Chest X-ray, PA view. Patient: 55 years old, sex M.
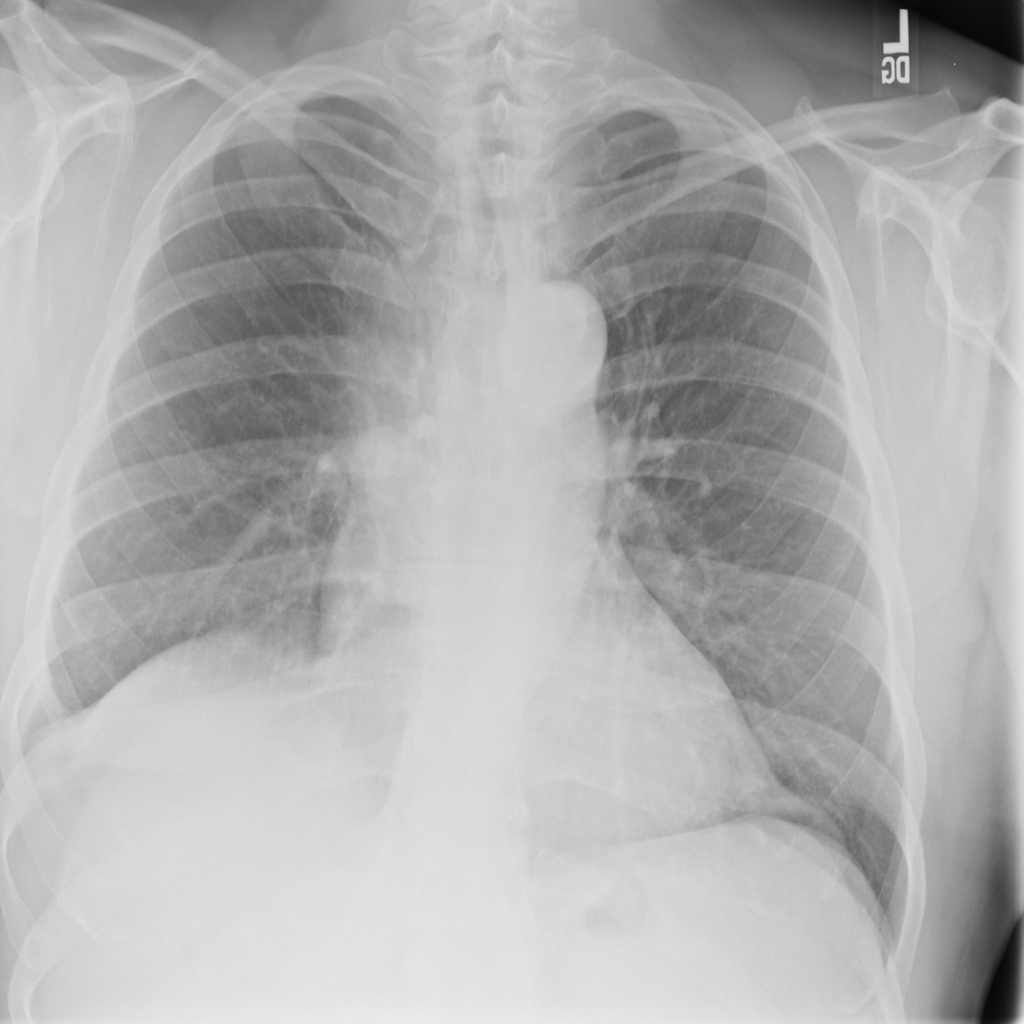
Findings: No Finding